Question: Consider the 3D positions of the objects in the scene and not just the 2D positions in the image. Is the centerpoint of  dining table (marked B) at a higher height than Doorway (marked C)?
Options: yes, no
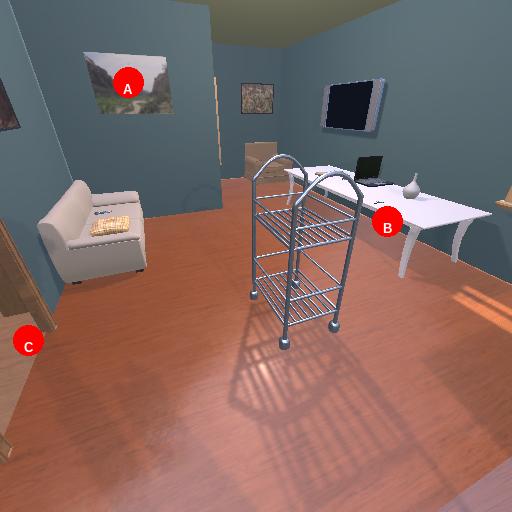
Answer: yes